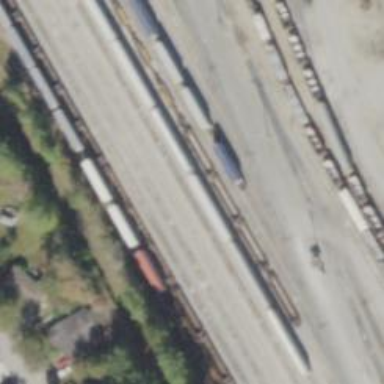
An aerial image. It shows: Railway yard.